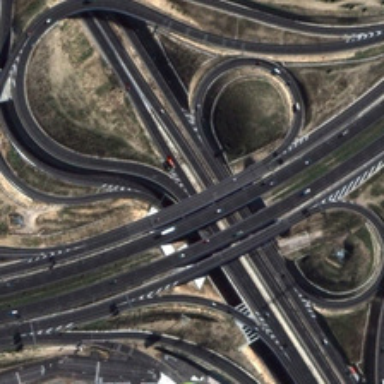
Many green meadow are near a viaduct .